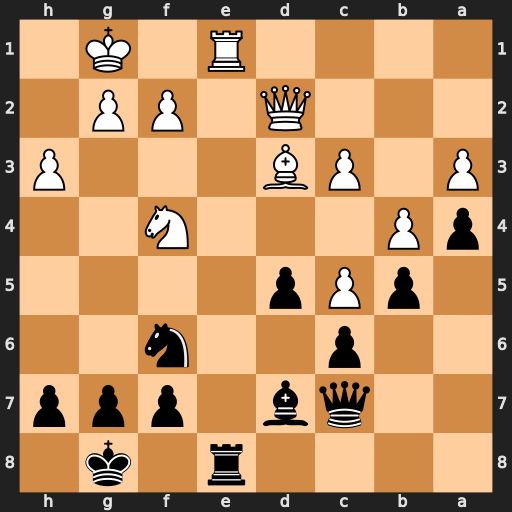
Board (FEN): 4r1k1/2qb1ppp/2p2n2/1pPp4/pP3N2/P1PB3P/3Q1PP1/4R1K1
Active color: b
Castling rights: -
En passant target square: -
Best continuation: Rxe1+ Qxe1 Qxf4